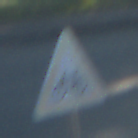
Verkehrszeichen: RadverkehrRechts
Umgebung: Outdoor, Urban
Tageszeit: MorningAfternoon
Wetter: Clear
Licht: Natural
Jahreszeit: NotSpecified
Kontrast: HighContrast